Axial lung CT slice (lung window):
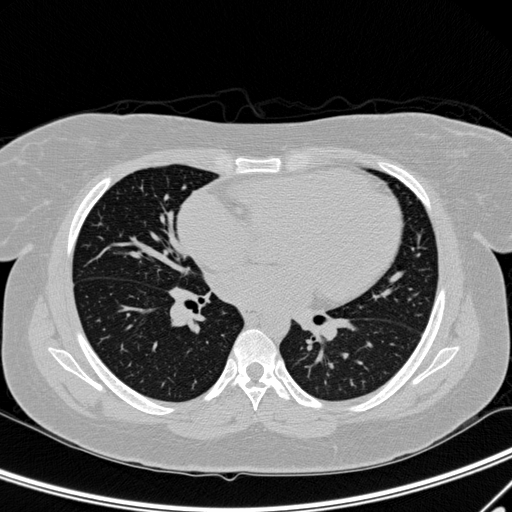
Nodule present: no